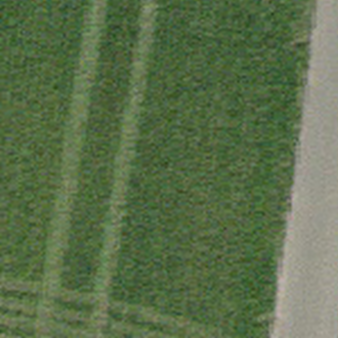
Label: other